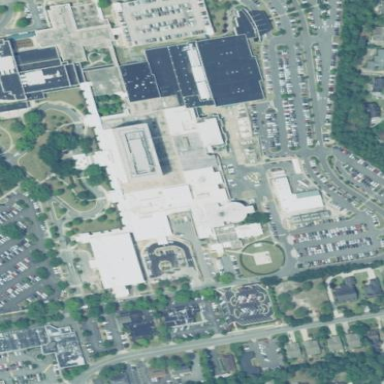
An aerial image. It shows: Healthcare facility identified as hospital.